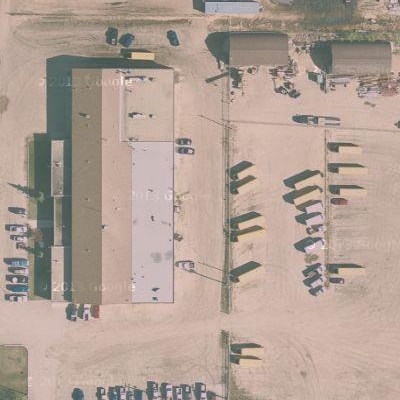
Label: cIndustry